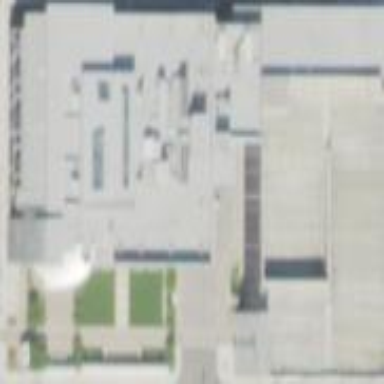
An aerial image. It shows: Museum.